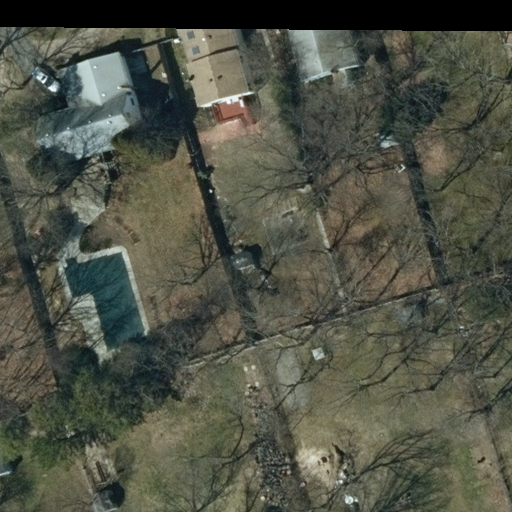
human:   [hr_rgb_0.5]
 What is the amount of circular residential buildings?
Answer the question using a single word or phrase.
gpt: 0

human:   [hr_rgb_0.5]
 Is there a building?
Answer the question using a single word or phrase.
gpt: yes

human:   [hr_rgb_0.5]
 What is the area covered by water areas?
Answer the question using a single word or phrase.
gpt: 0m2

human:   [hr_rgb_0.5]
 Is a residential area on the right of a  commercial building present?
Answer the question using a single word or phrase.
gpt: no

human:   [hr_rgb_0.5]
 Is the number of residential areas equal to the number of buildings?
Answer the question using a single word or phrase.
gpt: no

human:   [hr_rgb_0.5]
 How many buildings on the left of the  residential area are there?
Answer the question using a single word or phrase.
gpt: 0

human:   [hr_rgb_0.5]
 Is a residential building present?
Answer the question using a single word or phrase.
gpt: yes

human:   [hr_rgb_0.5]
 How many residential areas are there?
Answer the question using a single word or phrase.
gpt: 1

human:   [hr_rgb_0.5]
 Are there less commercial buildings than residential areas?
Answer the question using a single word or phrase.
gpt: yes

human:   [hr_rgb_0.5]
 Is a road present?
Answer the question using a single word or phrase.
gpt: no

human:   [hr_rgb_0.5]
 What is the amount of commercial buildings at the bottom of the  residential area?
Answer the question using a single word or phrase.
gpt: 0

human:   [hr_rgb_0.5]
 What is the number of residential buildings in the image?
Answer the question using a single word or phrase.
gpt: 4

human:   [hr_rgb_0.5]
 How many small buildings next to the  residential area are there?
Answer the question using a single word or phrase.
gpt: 4

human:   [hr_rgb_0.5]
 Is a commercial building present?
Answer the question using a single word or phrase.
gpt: no

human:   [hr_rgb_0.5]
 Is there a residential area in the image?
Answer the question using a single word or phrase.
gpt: yes

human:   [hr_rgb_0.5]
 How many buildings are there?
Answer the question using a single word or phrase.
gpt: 7

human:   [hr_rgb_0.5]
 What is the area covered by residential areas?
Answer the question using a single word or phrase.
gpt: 10619m2

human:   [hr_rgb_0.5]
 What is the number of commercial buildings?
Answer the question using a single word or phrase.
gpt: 0

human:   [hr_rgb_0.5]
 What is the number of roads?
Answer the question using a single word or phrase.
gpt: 0

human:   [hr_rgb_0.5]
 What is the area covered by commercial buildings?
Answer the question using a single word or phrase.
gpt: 0m2

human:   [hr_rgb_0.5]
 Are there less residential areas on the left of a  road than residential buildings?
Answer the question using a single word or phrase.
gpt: yes

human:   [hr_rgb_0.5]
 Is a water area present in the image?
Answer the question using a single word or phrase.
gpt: no

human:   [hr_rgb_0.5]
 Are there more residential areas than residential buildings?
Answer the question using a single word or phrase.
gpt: no

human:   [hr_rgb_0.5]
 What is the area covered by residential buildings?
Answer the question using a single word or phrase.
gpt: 774m2

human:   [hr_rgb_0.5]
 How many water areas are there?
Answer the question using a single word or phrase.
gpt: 0

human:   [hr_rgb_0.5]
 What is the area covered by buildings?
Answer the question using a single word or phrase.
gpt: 876m2

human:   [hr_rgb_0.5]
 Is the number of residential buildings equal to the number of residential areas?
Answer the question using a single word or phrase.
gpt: no

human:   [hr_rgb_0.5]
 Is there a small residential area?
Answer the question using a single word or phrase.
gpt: no

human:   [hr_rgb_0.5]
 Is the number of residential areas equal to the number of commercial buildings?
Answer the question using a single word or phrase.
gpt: no

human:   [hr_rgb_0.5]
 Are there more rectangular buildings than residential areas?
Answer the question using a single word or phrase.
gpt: yes

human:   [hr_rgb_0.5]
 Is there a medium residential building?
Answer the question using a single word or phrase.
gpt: yes

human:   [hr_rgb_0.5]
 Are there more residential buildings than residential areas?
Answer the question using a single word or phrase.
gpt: yes

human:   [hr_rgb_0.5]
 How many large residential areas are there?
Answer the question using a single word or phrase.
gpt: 1

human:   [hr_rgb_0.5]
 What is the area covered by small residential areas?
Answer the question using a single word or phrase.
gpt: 0m2

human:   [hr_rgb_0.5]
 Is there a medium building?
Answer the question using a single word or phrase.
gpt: yes

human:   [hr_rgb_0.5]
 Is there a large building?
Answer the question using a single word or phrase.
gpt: no

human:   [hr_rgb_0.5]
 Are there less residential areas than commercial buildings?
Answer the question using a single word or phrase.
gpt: no

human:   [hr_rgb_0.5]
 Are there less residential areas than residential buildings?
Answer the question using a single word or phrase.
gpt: yes

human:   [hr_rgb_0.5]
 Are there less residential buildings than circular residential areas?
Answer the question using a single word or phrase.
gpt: no

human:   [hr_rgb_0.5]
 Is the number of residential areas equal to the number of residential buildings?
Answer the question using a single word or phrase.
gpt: no

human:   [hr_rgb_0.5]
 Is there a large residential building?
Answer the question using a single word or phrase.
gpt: no

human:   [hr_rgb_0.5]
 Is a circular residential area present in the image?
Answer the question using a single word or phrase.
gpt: no

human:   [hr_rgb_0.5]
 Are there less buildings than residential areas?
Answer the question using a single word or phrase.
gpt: no

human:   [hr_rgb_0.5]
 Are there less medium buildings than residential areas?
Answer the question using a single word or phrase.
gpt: no

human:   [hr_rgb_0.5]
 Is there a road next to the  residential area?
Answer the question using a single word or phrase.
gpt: no

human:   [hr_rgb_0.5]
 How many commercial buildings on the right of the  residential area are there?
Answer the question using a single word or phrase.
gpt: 0

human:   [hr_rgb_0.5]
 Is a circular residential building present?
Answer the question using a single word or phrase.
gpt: no

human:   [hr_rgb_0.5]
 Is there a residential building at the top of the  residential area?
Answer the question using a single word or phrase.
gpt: yes

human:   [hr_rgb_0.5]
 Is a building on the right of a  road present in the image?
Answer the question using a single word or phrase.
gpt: no

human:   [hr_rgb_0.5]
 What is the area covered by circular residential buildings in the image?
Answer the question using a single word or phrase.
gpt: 0m2

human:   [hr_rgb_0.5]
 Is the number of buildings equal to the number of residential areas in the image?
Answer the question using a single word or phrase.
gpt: no

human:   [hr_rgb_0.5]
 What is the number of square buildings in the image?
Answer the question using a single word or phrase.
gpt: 0

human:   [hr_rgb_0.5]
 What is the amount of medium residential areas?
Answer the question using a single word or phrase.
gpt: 0

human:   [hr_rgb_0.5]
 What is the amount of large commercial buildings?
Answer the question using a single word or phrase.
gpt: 0

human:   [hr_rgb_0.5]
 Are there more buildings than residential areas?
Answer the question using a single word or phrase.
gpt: yes

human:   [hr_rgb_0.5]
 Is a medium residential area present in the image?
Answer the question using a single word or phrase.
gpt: no

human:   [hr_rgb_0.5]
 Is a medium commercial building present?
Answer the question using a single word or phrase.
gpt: no

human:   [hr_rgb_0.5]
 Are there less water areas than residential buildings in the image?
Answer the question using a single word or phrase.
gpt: yes

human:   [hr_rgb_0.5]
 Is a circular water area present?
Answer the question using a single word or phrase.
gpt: no

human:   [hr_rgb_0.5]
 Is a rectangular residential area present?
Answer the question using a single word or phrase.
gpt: yes

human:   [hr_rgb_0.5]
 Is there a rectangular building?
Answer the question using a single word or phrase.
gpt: yes

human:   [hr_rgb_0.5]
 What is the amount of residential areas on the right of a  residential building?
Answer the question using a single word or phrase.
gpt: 0

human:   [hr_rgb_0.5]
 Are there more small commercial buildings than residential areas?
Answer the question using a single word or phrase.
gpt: no

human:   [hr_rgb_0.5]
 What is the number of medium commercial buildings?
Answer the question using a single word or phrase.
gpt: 0